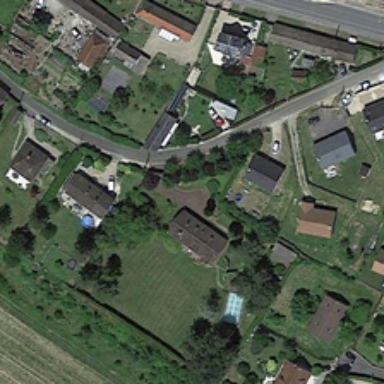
Many buildings and green trees are in a medium residential area .